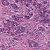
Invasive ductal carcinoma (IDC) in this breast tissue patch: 1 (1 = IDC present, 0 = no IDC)